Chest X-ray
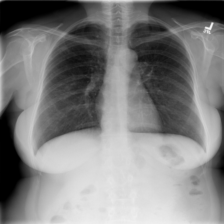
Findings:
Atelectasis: negative
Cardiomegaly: negative
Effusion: negative
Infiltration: positive
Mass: negative
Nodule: positive
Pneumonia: negative
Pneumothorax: negative
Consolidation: negative
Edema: negative
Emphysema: negative
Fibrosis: negative
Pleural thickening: negative
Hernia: negative